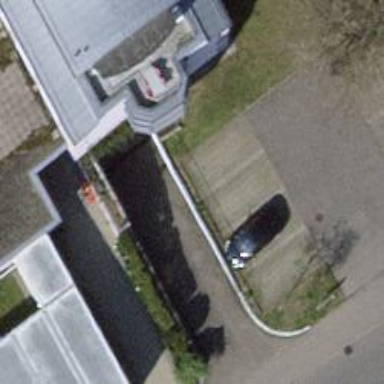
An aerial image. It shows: Parking entrance.